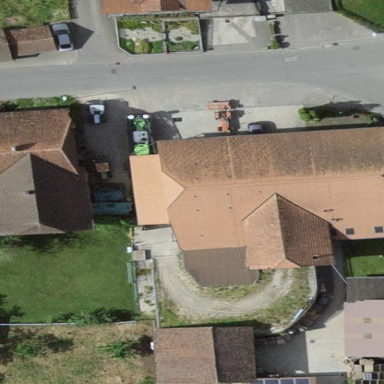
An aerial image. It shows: Farm building.